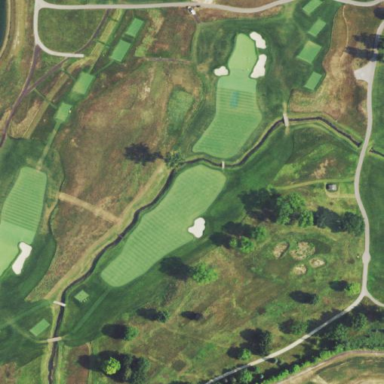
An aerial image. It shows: Grassy area designated as golf fairway.